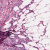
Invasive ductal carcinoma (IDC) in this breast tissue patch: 1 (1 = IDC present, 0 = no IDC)